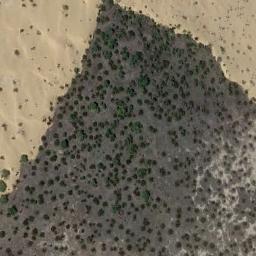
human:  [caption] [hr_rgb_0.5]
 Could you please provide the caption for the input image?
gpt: Some chaparrals of different kinds and sizes grow in the desert .

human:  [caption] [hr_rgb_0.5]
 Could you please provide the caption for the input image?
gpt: You can see a lot of weeds on this desert .

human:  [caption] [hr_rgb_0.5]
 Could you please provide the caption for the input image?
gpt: Chaparral is evenly distributed at the junction of sand and black land .

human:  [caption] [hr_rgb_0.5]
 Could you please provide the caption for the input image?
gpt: There are many bushes make up the chaparral in the bare land .

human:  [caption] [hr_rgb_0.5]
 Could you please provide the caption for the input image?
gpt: Most of the plants in the chaparral are in shadow .